Question: I wrote this jquery code:
'''
$(document).ready(function () {
$("#testDiv").load("http://localhost:7908/ToLoadAjax.aspx");
});
'''
It seems it is a Get http request.

How to make it a post call please?
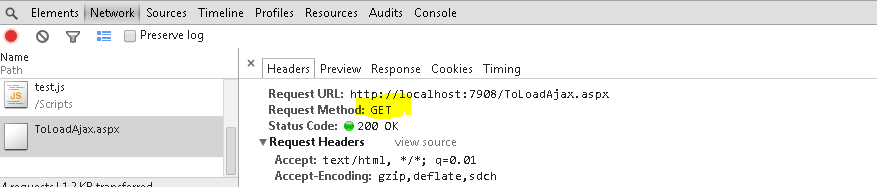
Answer: '''
$(document).ready(function () {
$.post('http://localhost:7908/ToLoadAjax.aspx', function(data) {
$("#testDiv").html(data);
});
});
'''